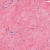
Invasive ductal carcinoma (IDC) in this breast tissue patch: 0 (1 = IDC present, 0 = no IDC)